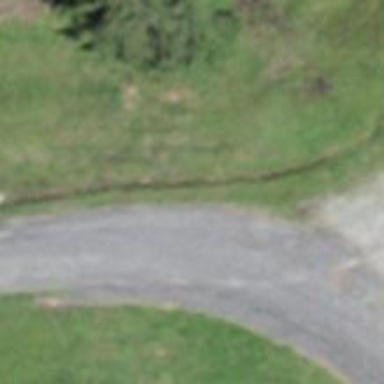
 designated for hiking in the backcountry."